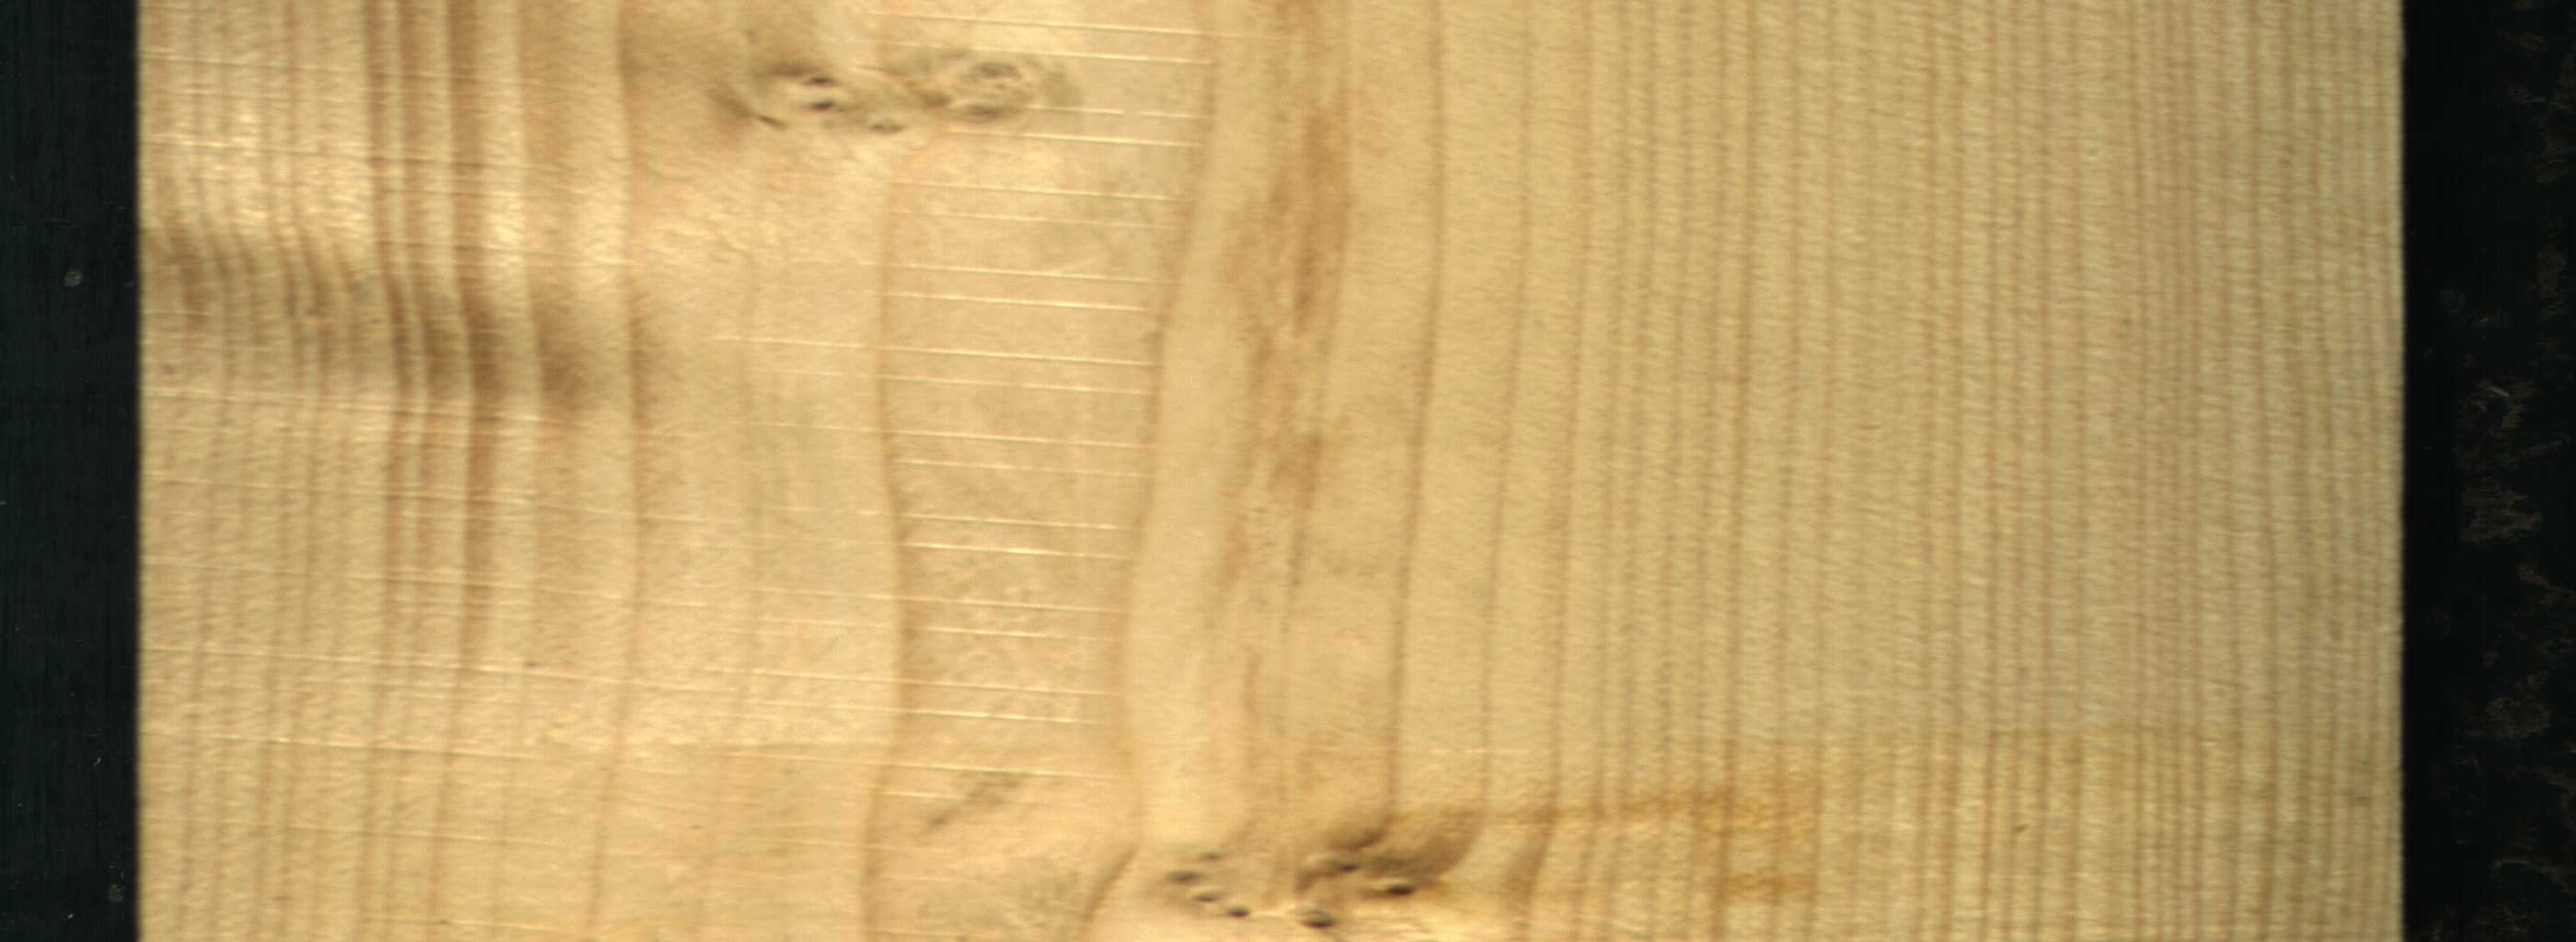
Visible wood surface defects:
Live_Knot
Live_Knot
Live_Knot
Live_Knot
Live_Knot
Live_Knot
Live_Knot